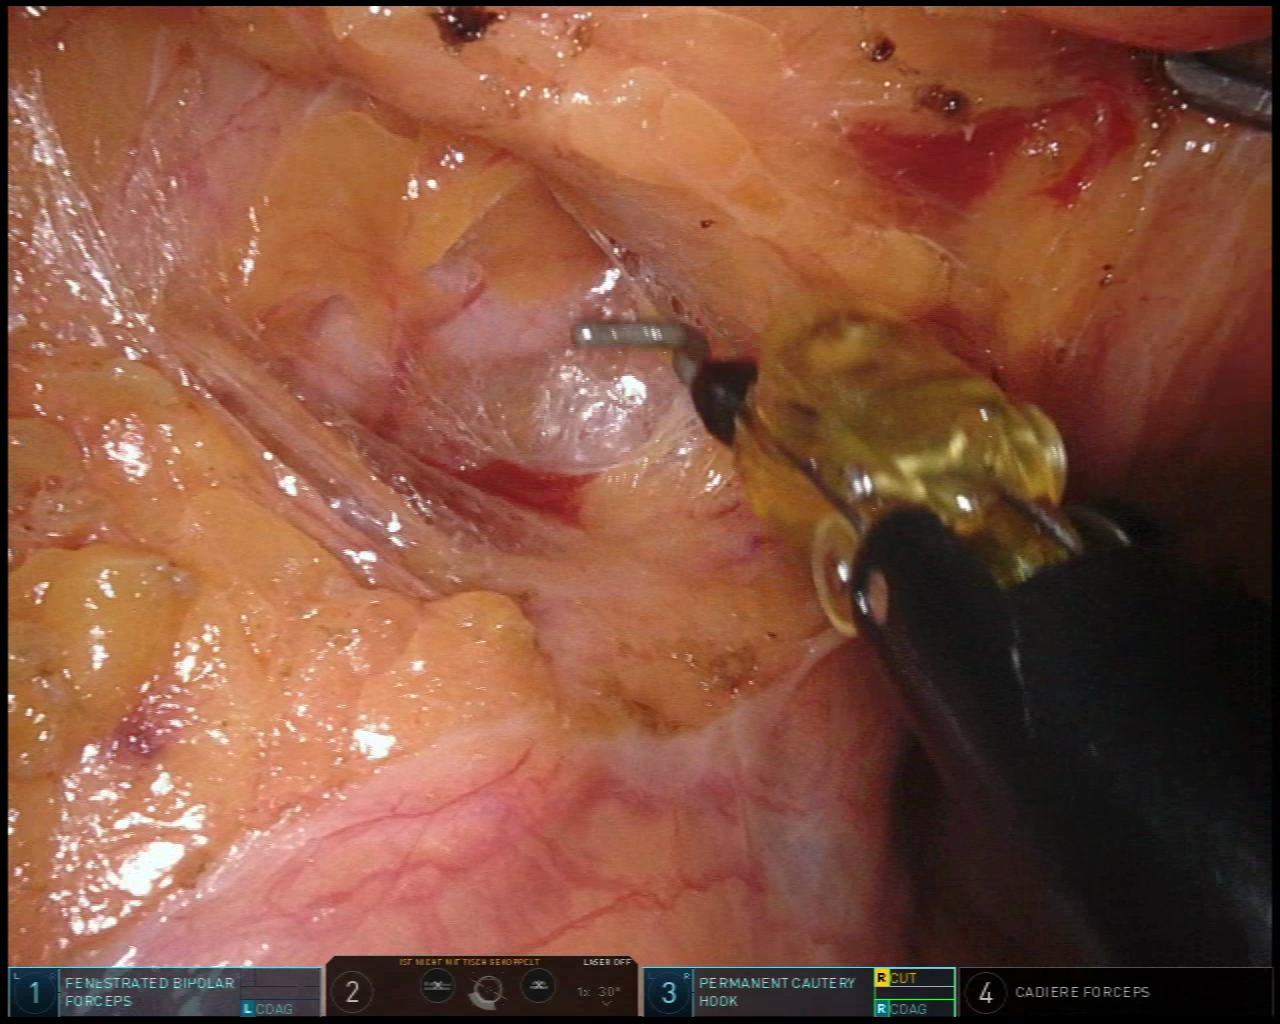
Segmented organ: ureter
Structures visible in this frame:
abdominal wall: no
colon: no
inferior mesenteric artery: no
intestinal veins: no
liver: no
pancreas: no
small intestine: no
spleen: no
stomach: no
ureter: yes
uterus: no
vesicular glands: no